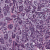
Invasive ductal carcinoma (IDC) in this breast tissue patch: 1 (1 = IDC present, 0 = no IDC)